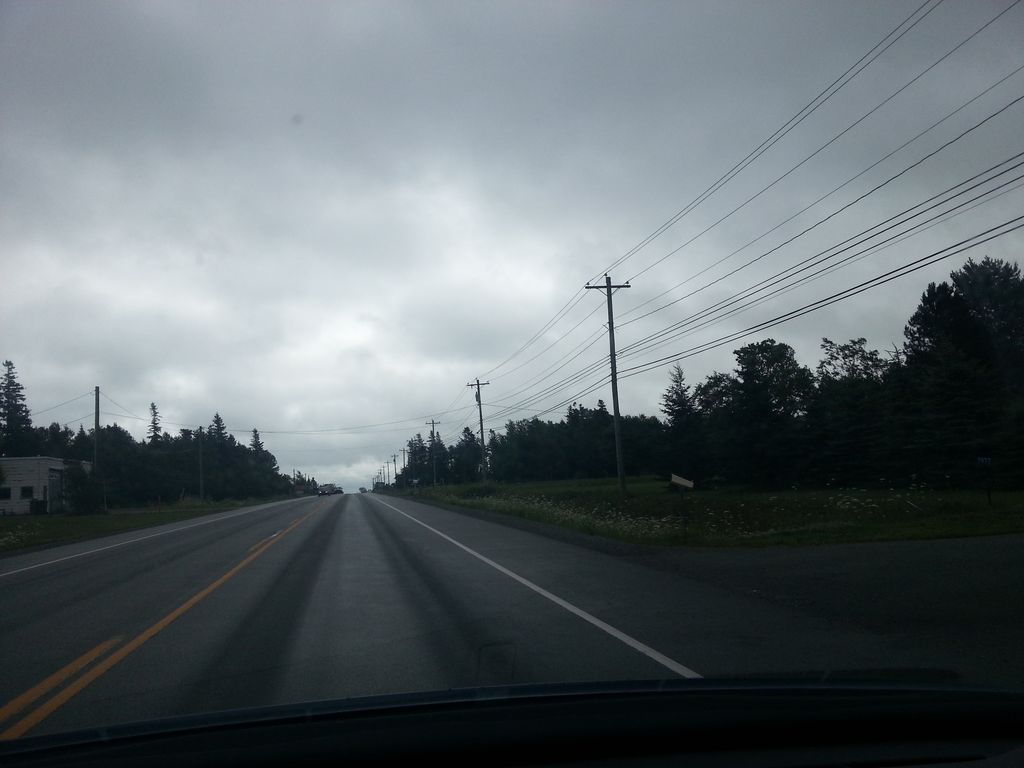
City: charlottetown